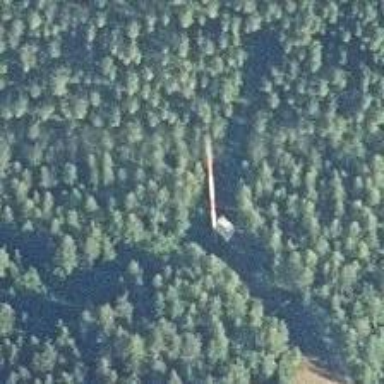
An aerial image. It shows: Mast tower used for communication.